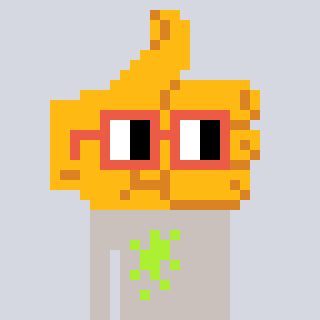
a pixel art character with square orange glasses, a thumbsup-shaped head and a foggrey-colored body on a cool background